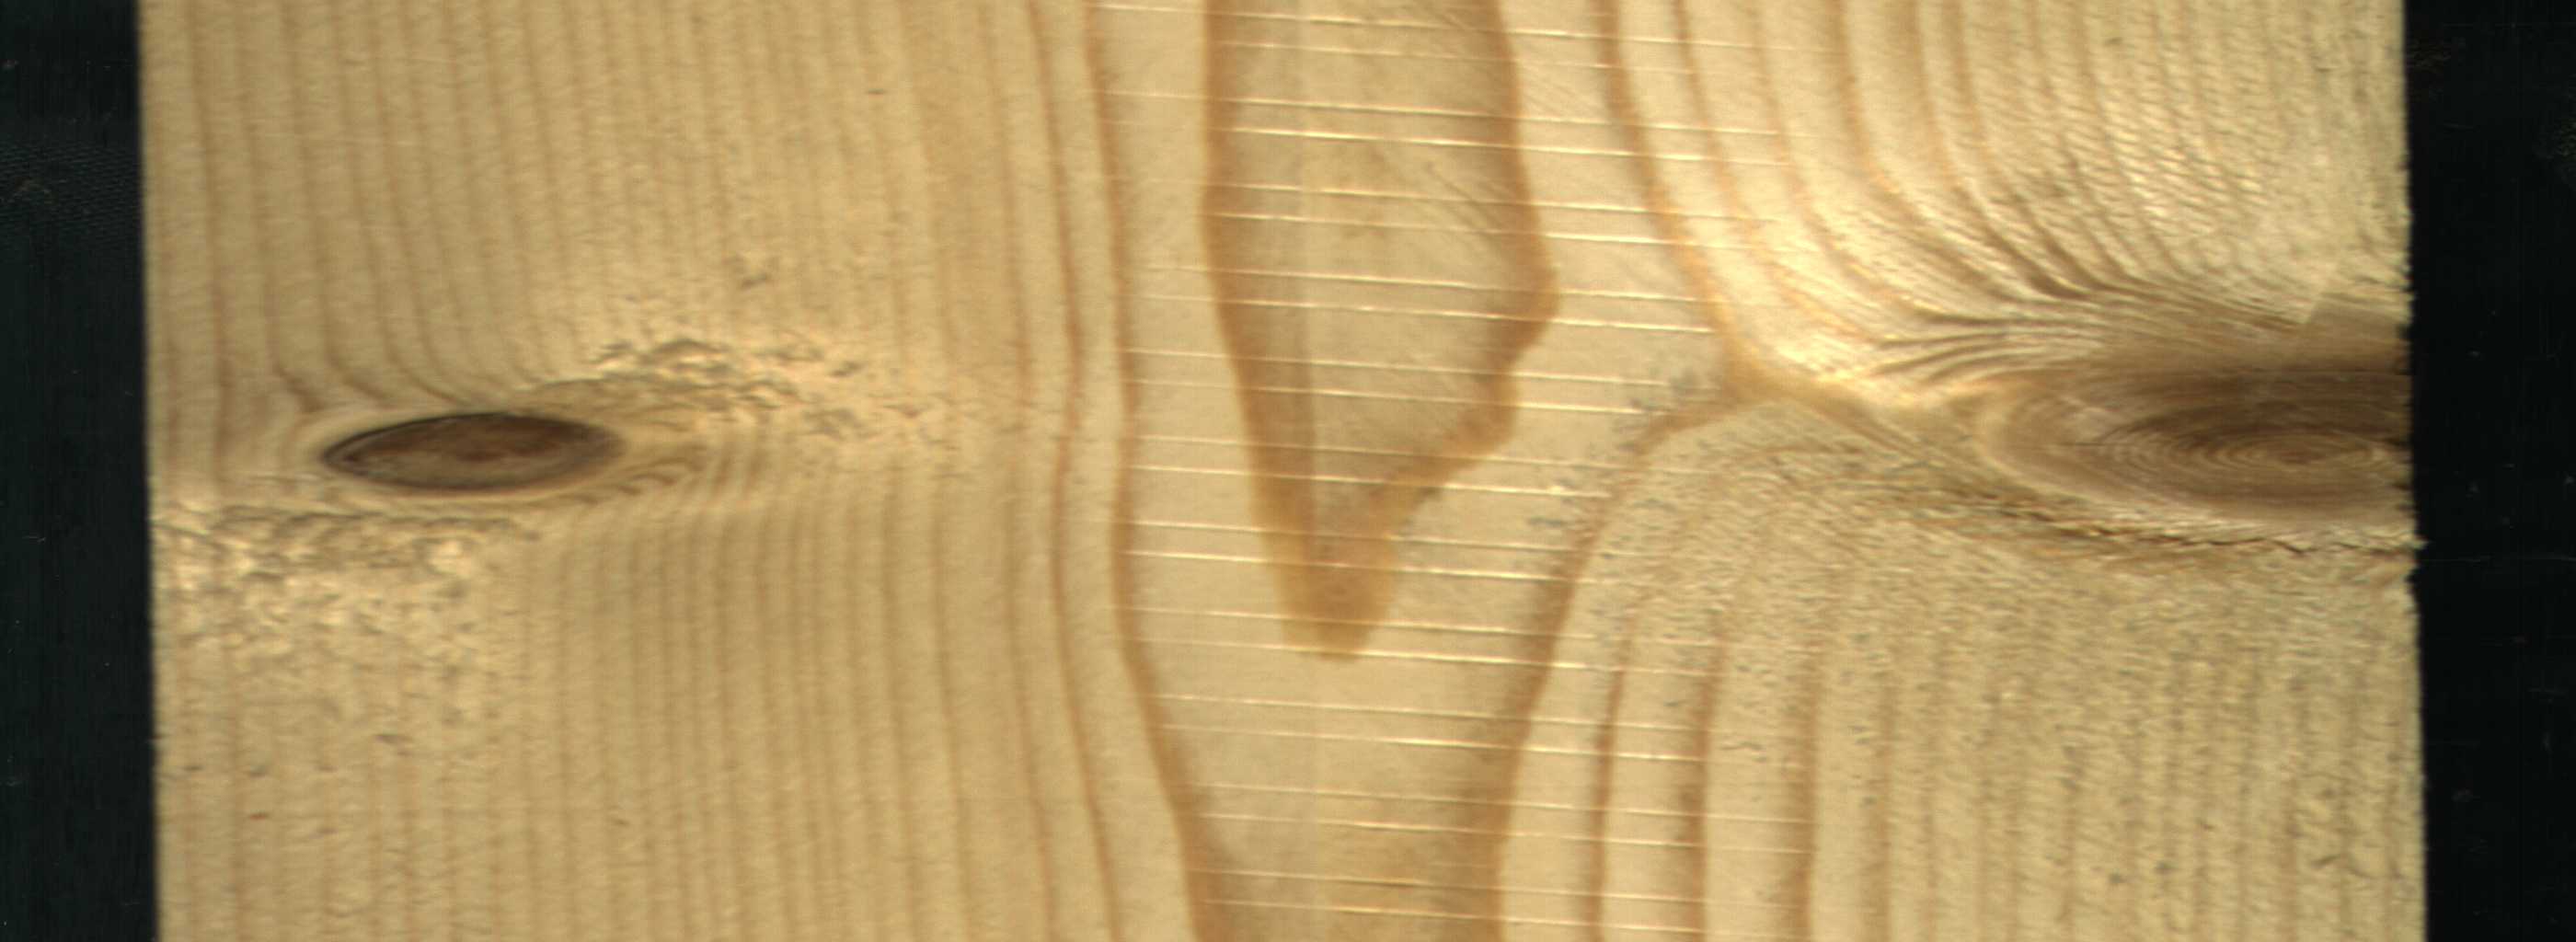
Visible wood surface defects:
Dead_Knot
Live_Knot